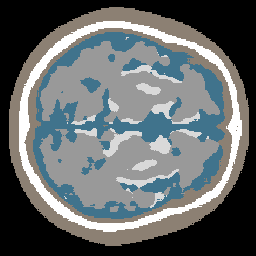
Label: no_lesion